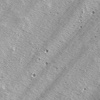
Atmospheric dust classification: not_dusty